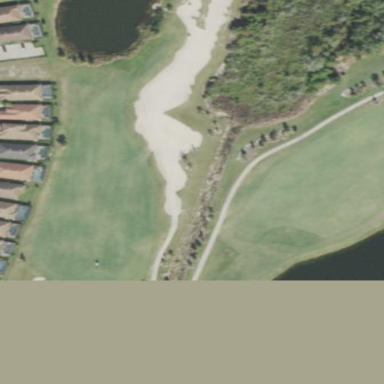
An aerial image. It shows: Sandy area is golf bunker.